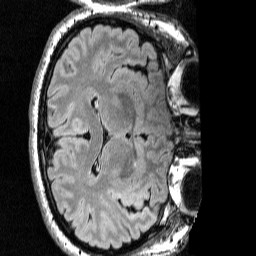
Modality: FLAIR
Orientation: axial
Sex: male
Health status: ill
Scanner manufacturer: siemens
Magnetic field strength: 3 T
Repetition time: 7 s
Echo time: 0.372 s